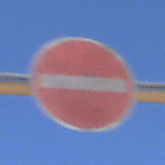
Verkehrszeichen: VerbotDerEinfahrt
Umgebung: Outdoor, RoadRail
Tageszeit: MorningAfternoon
Wetter: Clear
Licht: Natural
Jahreszeit: NotSpecified
Kontrast: HighContrast